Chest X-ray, PA view. Patient: 36 years old, sex M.
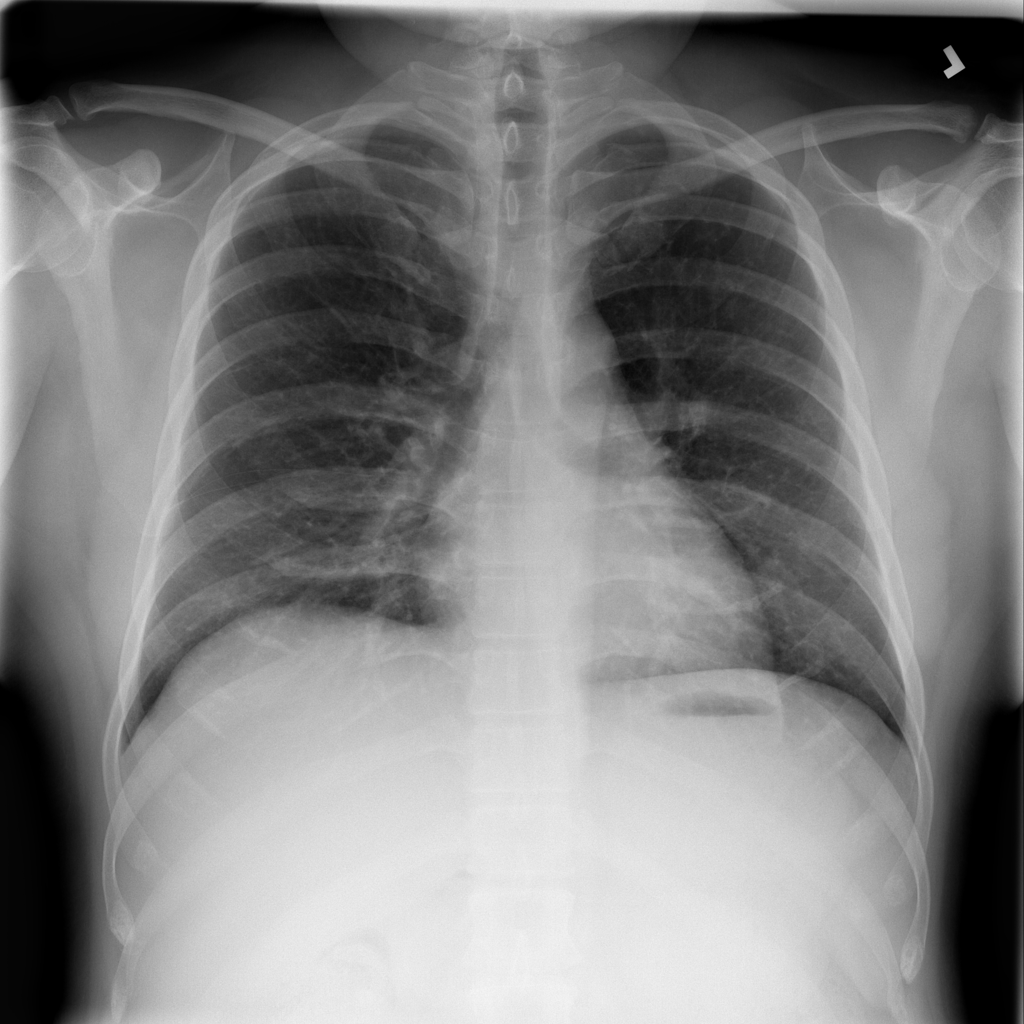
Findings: Infiltration